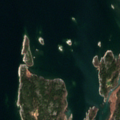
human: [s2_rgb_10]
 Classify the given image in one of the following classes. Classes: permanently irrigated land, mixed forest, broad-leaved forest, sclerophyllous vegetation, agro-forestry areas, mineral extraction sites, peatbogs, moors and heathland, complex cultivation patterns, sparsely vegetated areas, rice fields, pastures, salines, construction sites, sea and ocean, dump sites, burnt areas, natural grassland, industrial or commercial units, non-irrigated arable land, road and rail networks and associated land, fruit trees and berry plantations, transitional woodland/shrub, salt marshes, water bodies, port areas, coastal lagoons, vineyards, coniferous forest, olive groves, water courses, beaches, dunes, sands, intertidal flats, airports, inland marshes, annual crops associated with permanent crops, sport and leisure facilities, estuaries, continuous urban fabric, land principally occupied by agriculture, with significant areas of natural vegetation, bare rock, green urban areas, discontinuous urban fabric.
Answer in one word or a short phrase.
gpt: mixed forest, sea and ocean